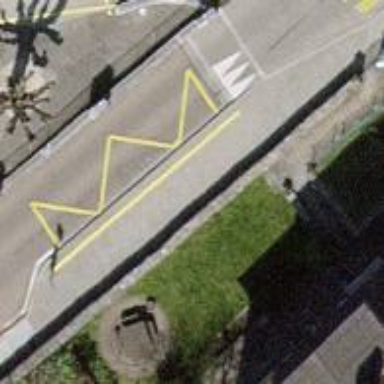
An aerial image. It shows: Bus stop with platform for public transport.